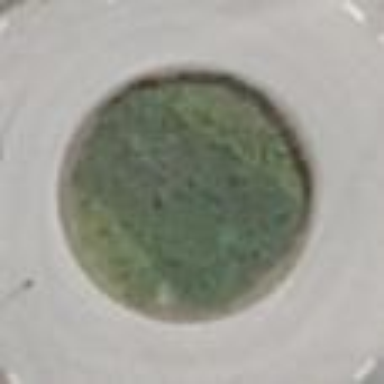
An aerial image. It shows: Secondary road with asphalt surface leading to roundabout junction.